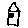
Label: house